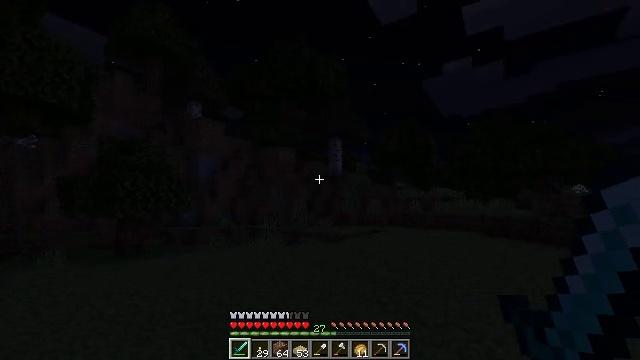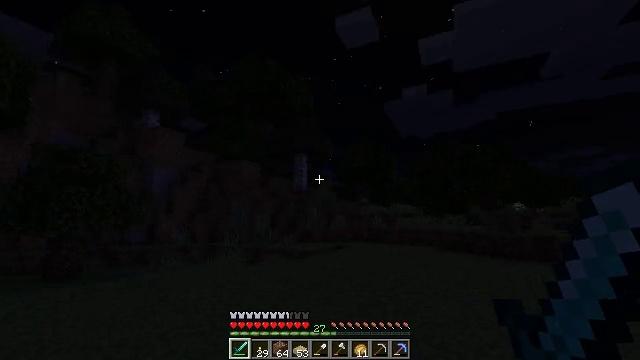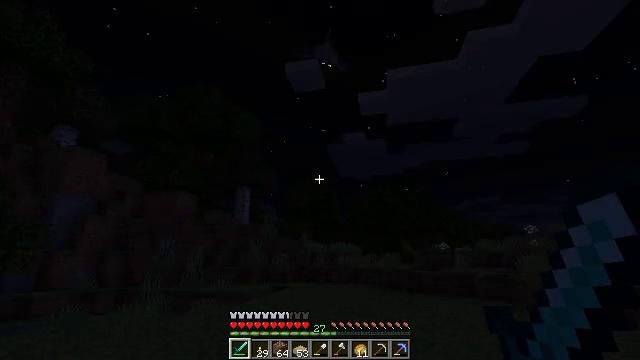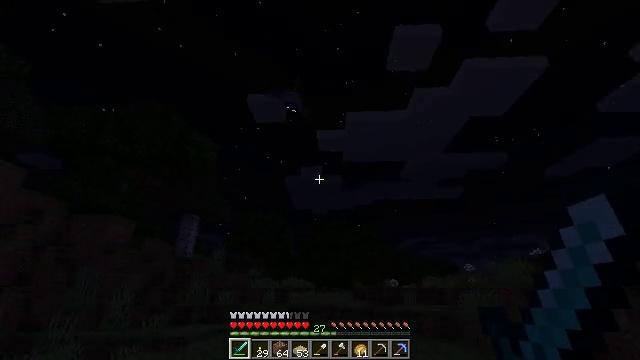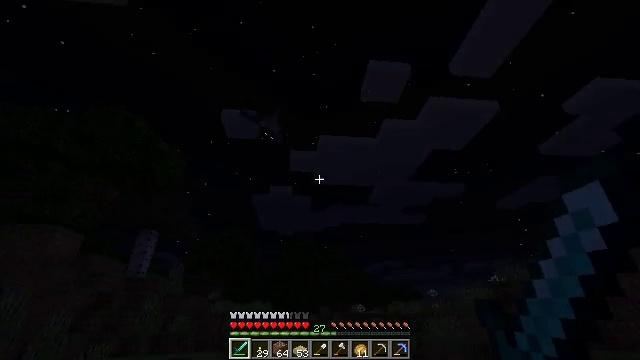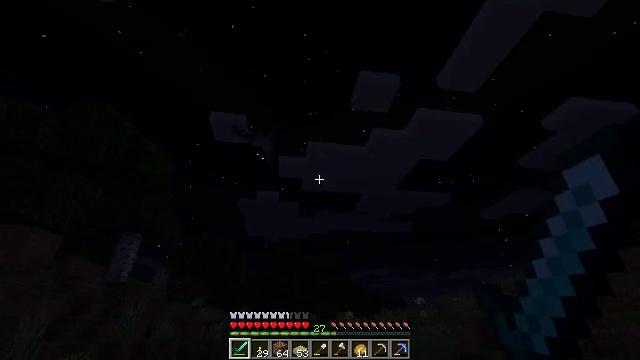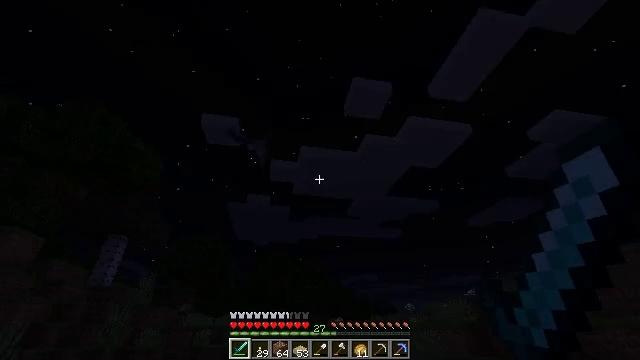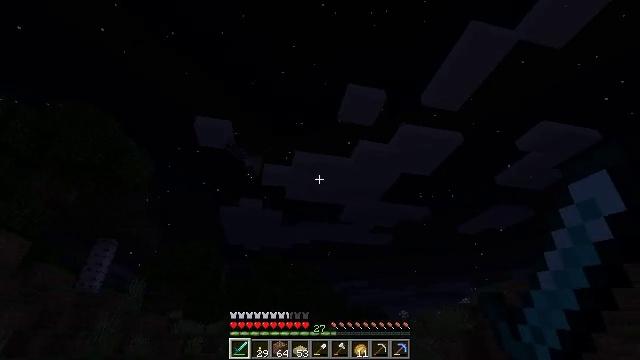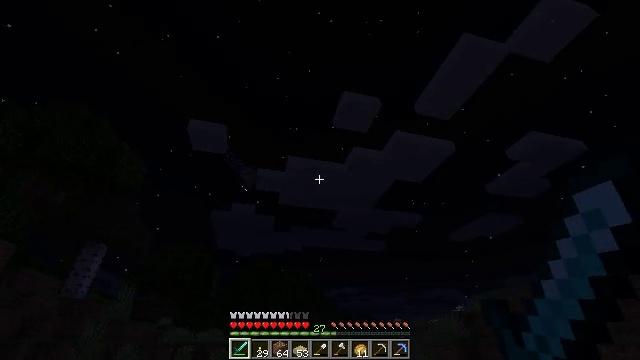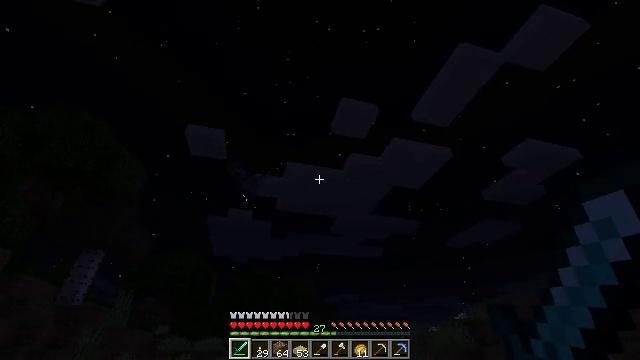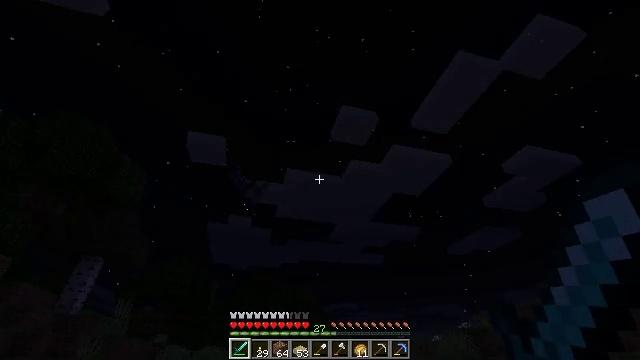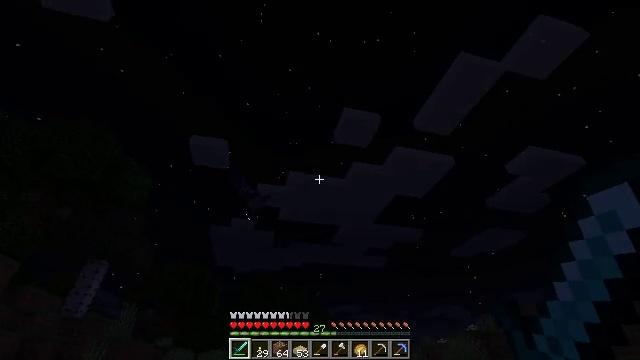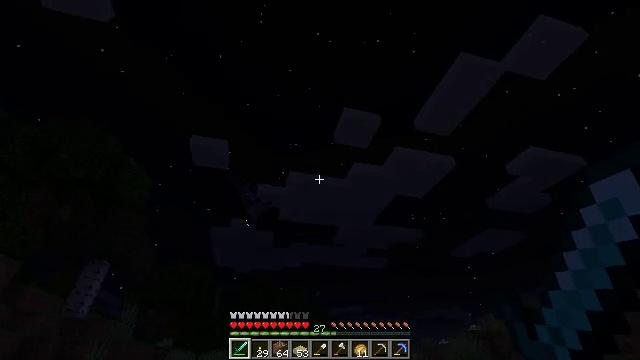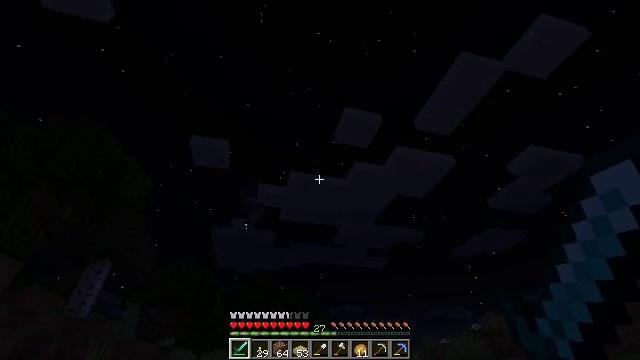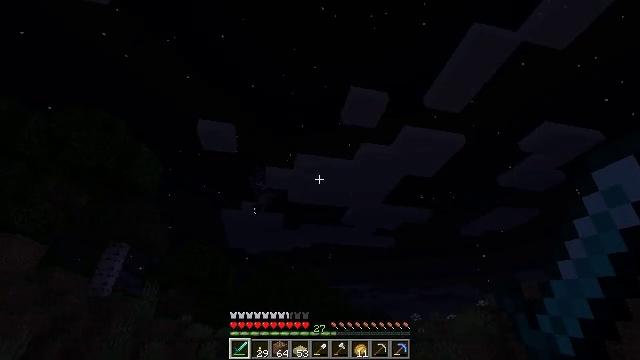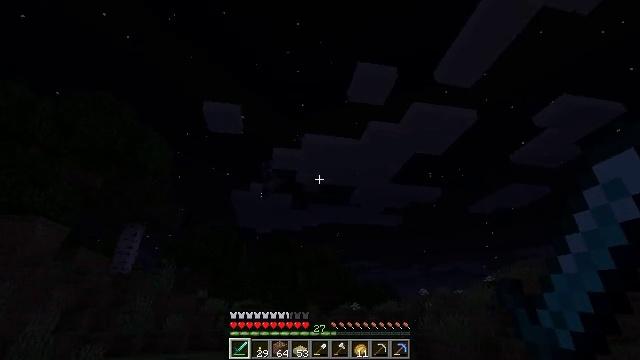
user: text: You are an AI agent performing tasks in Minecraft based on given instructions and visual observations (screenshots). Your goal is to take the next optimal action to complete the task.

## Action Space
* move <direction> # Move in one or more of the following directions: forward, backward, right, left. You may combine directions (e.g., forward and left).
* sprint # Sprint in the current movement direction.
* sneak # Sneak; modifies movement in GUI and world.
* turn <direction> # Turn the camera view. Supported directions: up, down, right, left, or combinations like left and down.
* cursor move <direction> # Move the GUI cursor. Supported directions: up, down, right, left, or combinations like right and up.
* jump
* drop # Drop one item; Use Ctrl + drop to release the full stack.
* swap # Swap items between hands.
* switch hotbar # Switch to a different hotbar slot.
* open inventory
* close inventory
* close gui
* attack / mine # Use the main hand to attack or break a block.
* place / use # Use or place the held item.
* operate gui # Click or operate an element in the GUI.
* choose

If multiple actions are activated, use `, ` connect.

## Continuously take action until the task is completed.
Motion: motion action
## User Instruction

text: Fight the phantom.
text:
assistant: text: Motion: move left, turn right and up
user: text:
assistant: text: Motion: move left, turn right and up
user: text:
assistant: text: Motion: move left, turn right and up
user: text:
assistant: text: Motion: move left, turn right and up
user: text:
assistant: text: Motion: move left, turn right and up
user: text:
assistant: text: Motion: move left, turn right and up
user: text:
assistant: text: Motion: move left, turn right and up
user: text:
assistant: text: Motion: move left, turn right and up
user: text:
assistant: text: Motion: move left, turn up
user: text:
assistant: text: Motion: turn up
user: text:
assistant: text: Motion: no_op
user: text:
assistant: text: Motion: no_op
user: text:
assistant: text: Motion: no_op
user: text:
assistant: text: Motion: turn left and down
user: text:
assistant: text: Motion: turn left and down
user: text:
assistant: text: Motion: move forward, turn left and down
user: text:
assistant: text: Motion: move forward, turn left and down
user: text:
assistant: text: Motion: move forward
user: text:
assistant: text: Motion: move forward
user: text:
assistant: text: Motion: move forward
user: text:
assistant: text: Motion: move forward
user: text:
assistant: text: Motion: move forward, turn left
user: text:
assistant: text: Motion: move forward, turn left
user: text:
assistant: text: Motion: move forward, turn left
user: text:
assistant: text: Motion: move forward, turn left
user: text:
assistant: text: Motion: move forward
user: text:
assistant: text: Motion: move forward
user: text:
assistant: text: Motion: move forward
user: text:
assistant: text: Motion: move forward, turn up
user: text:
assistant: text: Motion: move forward, turn up